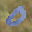
Label: 0